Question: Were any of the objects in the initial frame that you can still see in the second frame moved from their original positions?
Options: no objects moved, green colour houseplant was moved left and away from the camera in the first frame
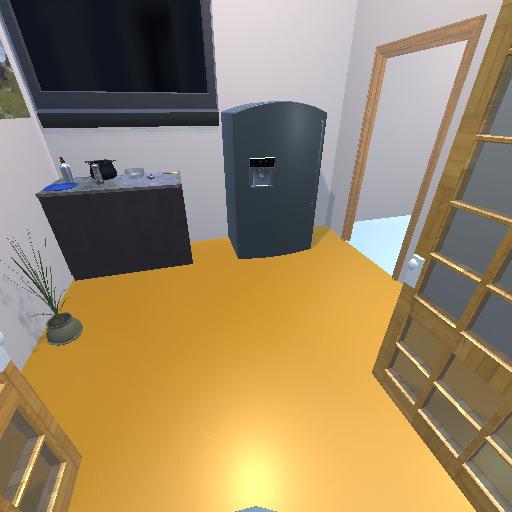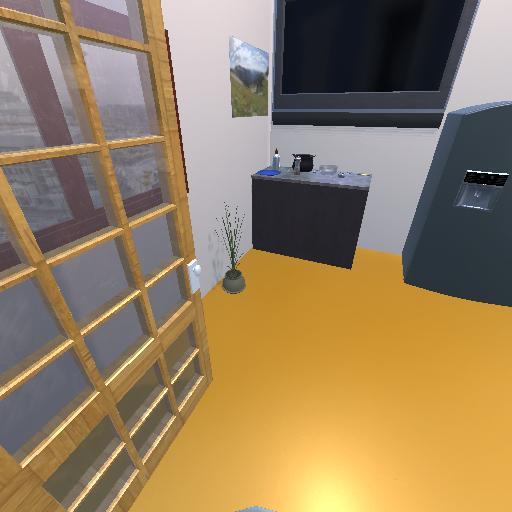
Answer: no objects moved